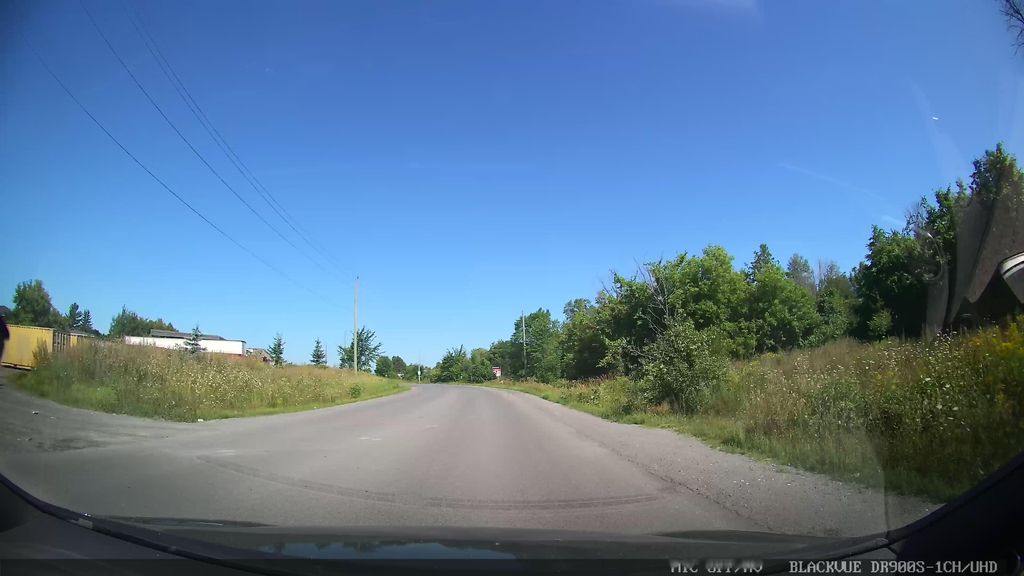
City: ottawa-gatineau